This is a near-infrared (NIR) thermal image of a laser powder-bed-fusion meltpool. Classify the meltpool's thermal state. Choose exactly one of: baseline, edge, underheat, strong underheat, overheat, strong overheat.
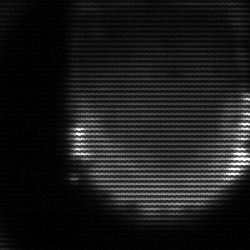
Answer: edge